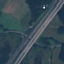
Land use / land cover: Highway